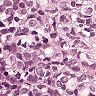
Metastatic tissue present: yes